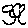
Label: tree